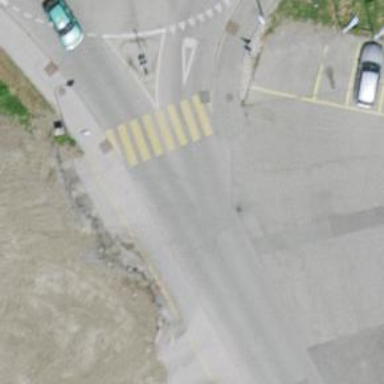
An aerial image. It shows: Marked footway crossing with zebra markings.